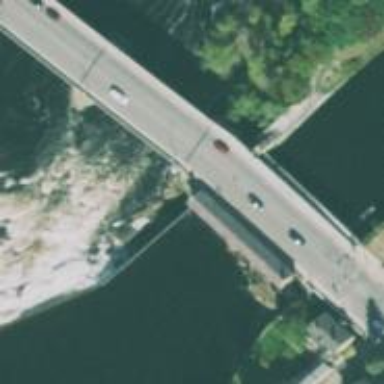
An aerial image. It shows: Man-made bridge.